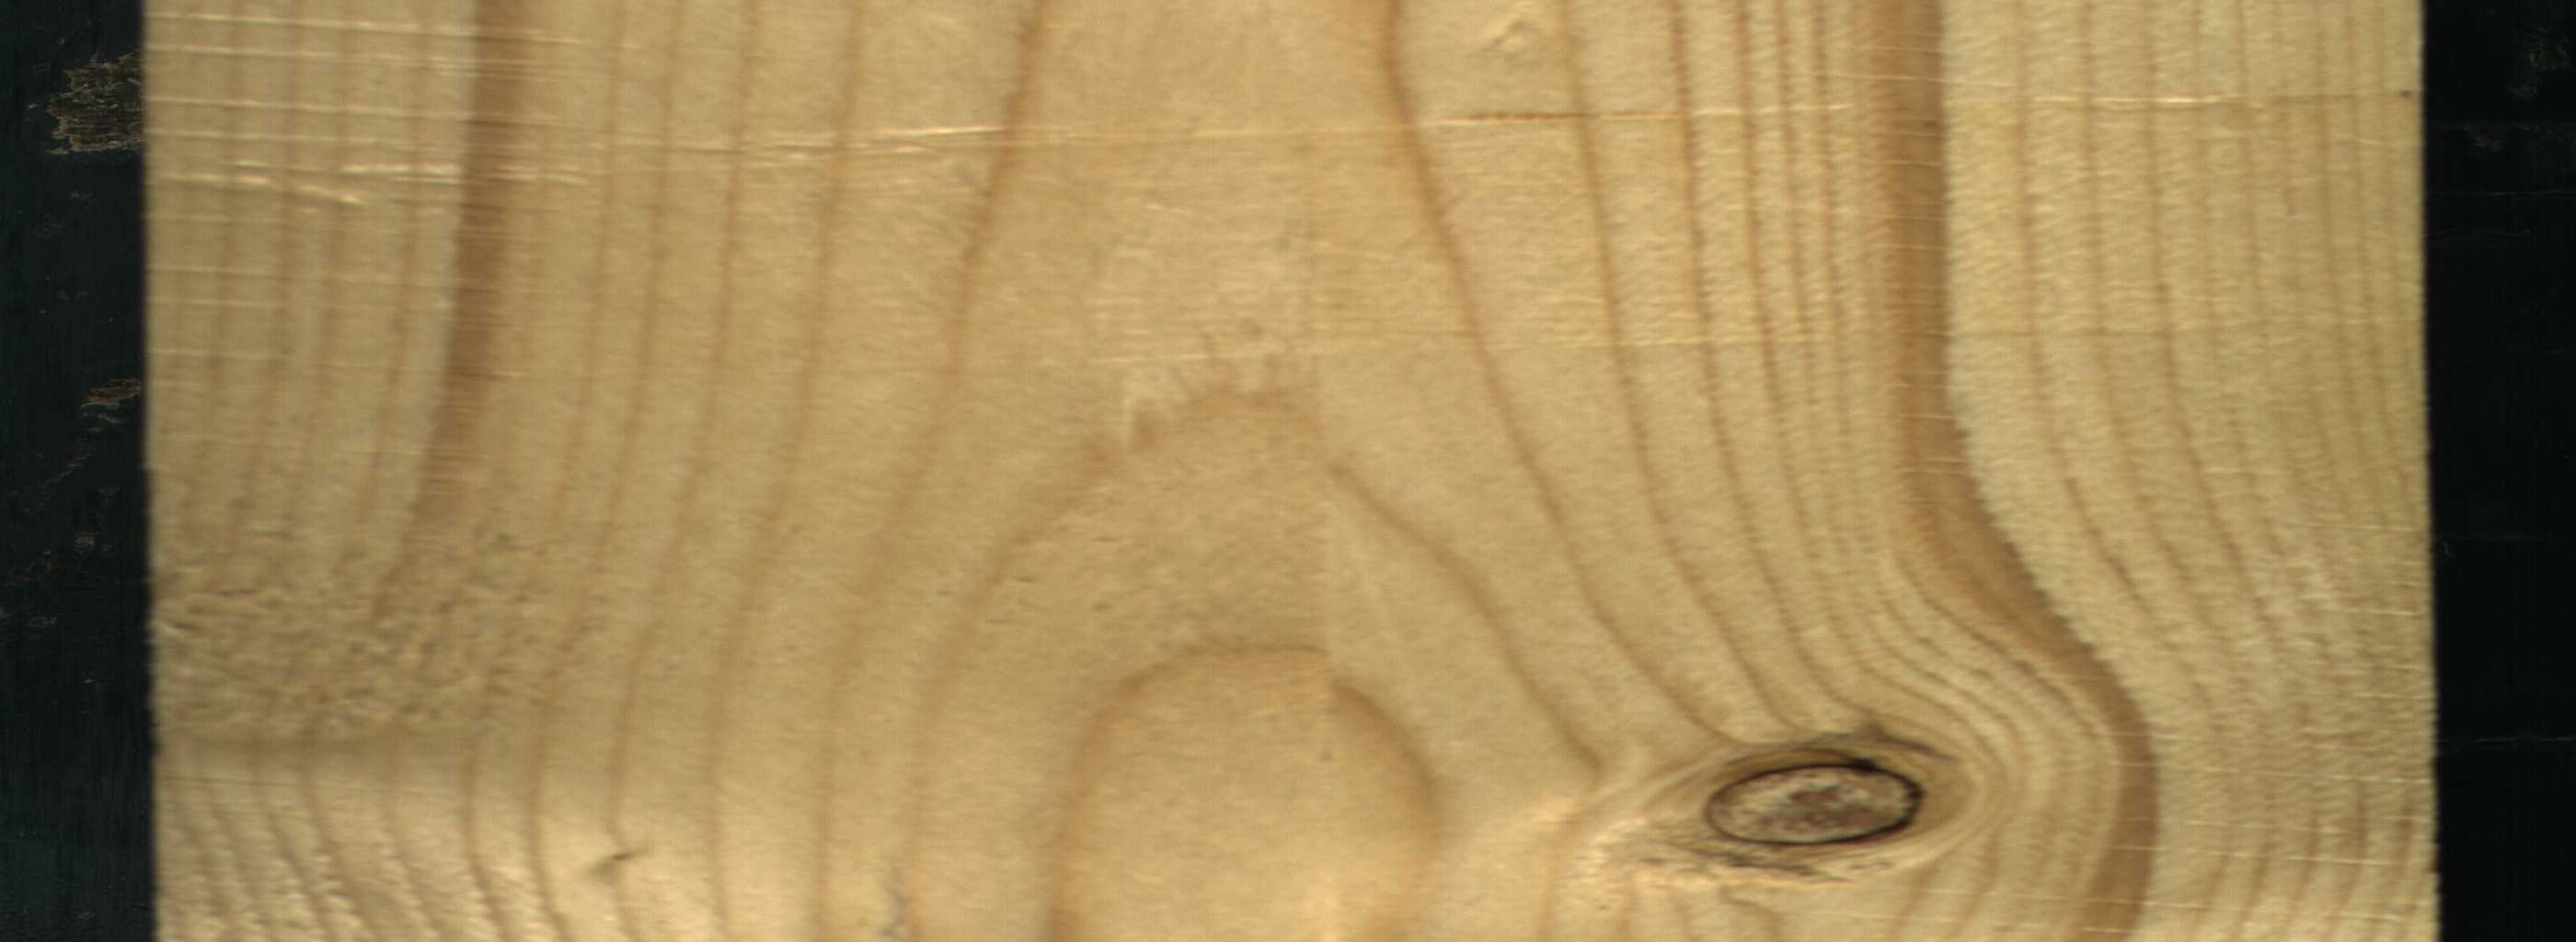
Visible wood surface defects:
Quartzity
Quartzity
Dead_Knot